Interaction volume radius: 5 \u00c5
Interaction volume height: 15 \u00c5
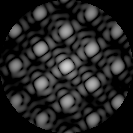
Disorder parameter: 0.1005